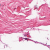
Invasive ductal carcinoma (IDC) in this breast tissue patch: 0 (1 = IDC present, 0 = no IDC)